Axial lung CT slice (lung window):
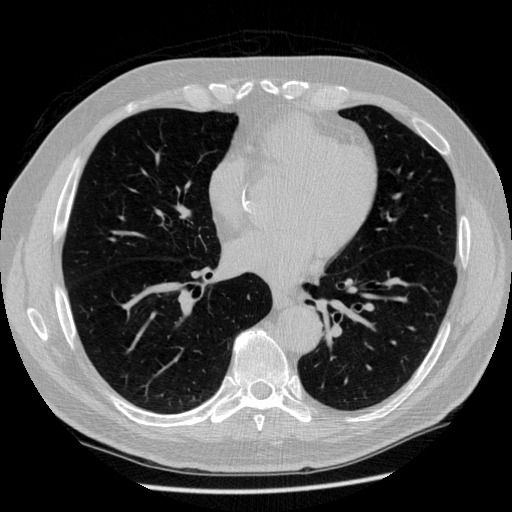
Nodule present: no